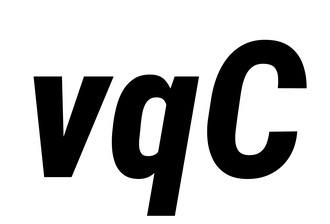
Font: Roboto-Italic_Condensed_ExtraBold_Italic